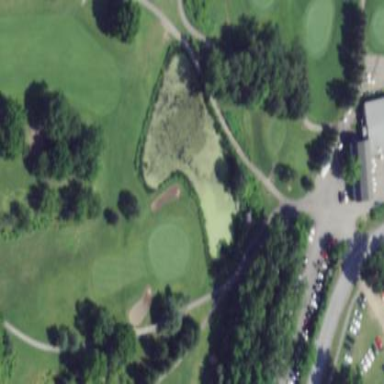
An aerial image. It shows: Natural pond serving as water hazard on golf course.